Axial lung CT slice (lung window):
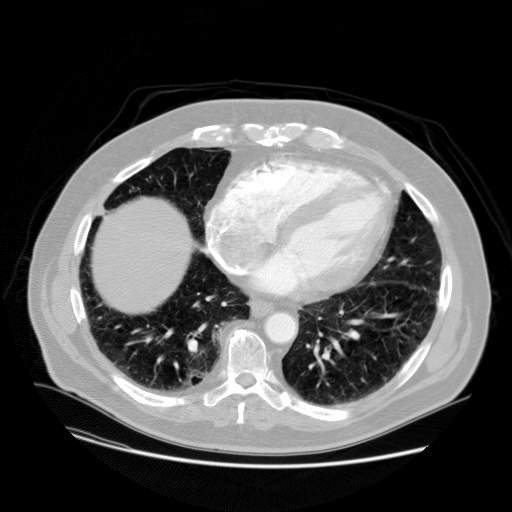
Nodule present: no